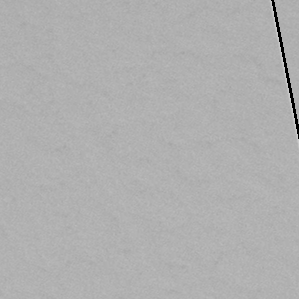
Label: frost